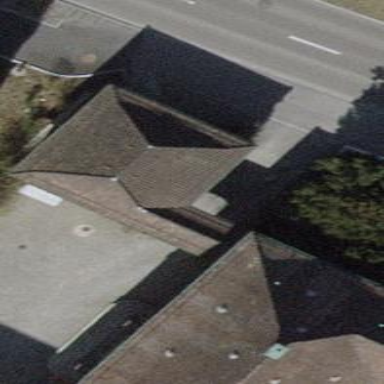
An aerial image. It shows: Building with hipped roof.